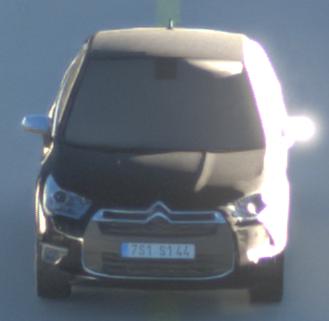
Make: Citroen
Model: DS 4 VTi 120
Detailed model: DS 4
Model produced from: 2011/05
Model produced until: 2015/01
Doors: 5
Color: black
Road condition: dry road
Daytime: sunrise or sunset
Contrast: high contrast